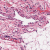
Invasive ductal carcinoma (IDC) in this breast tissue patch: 0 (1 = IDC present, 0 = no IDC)